Question: I'm on windows and I want to create a web-based code snippet tool for my own consumption. Because every awesome app seems to exist only on mac. Snippley is ok, but it doesn't have a search functionality.
Is there a javascript library or a jquery plugin that allows me to present code snippets in a nice way? Something like the one in Nettuts:

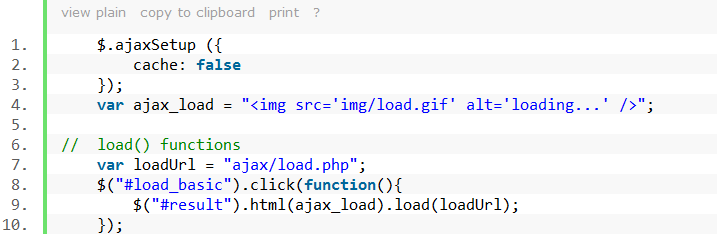
Answer: The most beautiful and most used i guess is the Google code Prettify.
It's a css library for doing exactly this screenshot you paste.
<URL>
you can use it with Twitter Bootstrap Css library too with Google Code Prettify: <URL>
Check the page source of Twitter Bootstrap and you gonna see that you need only something like this:
'''
<link href="assets/js/google-code-prettify/prettify.css" rel="stylesheet">
'''
Or you can choose between 16 free javascript code protiffiers here: <URL>
and that's it!